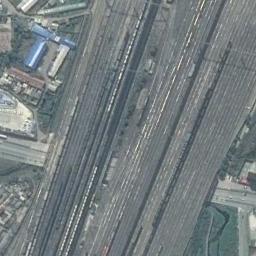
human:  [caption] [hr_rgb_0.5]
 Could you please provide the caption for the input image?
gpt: There are several buildings beside the railway .

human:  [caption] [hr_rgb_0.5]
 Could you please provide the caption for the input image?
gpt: There is a train passing by in the picture .

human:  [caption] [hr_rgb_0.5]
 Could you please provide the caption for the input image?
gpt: These railways have some trains on the tracks and a road is under the railways .

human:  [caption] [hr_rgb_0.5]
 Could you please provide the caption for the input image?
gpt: The railway is next to some trees and houses .

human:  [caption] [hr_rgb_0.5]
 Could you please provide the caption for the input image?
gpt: There are some buildings beside the railway with some black trains .